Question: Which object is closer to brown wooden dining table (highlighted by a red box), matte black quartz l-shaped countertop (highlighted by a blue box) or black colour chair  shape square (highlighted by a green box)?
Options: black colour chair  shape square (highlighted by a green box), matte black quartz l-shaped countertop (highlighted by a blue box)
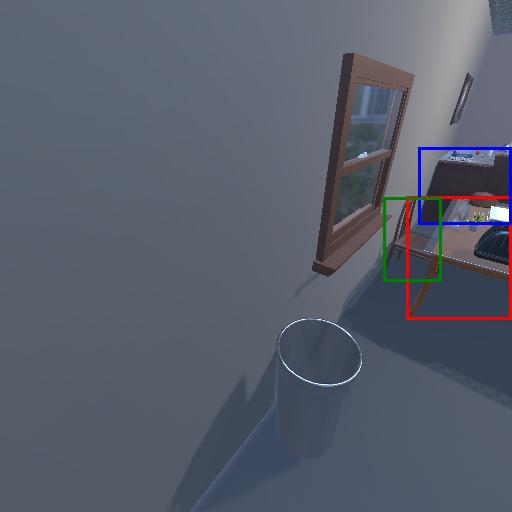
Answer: black colour chair  shape square (highlighted by a green box)